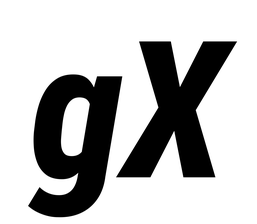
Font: Roboto-Italic_Condensed_ExtraBold_Italic